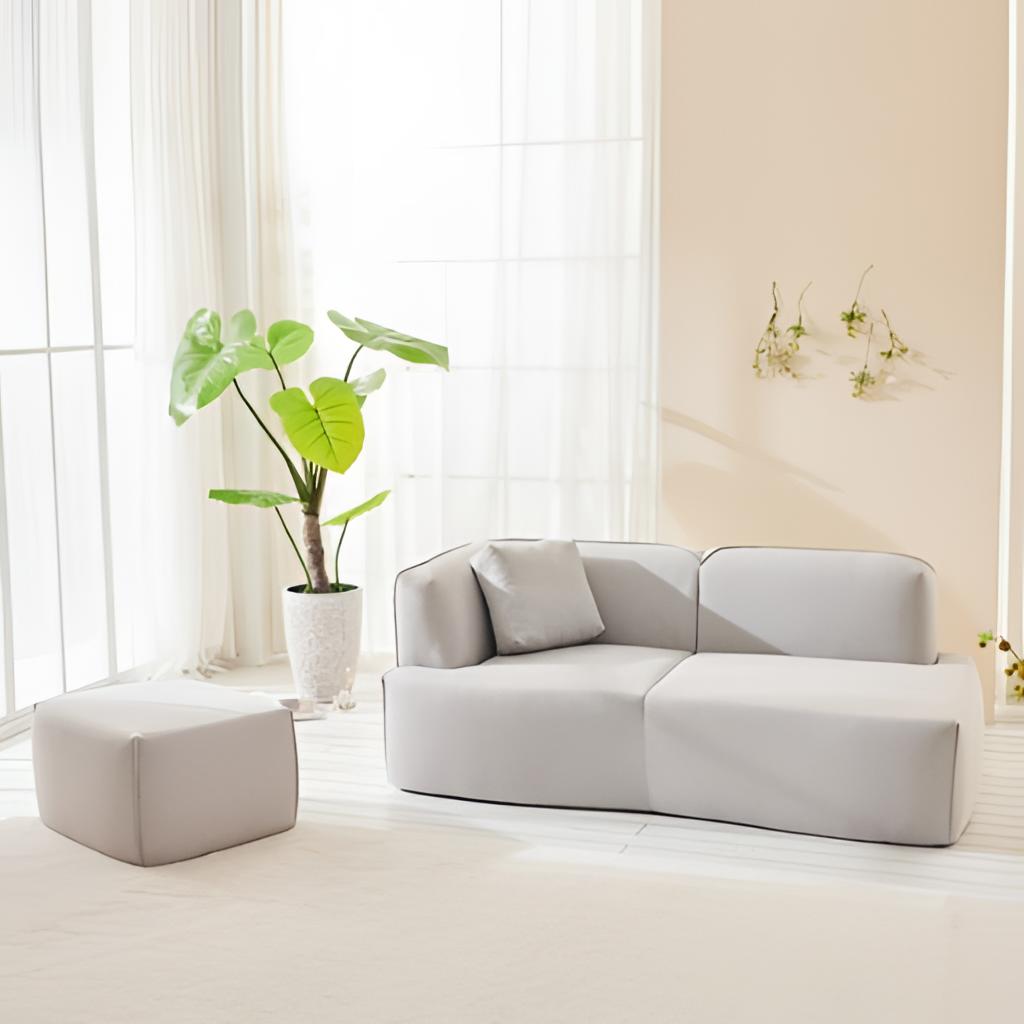
living room, fabric sectional sofa, white wood flooring, with plank pattern, paint wallpaper, with solid pattern, modern